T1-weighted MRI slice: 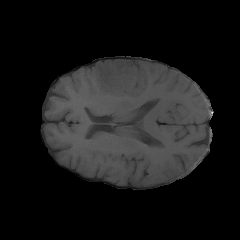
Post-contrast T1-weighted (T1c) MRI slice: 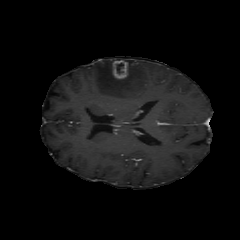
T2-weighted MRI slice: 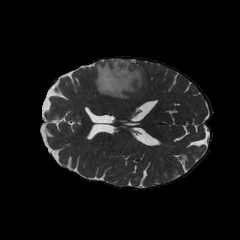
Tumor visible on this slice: yes